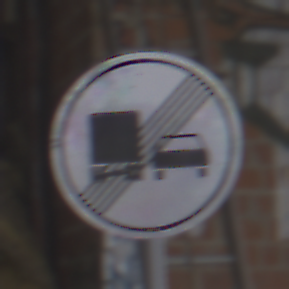
Verkehrszeichen: EndeUeberholverbotKraftfahrzeuge
Umgebung: Roofed, Special
Tageszeit: Midday
Wetter: Overcast
Licht: Natural
Jahreszeit: NotSpecified
Kontrast: MediumContrast